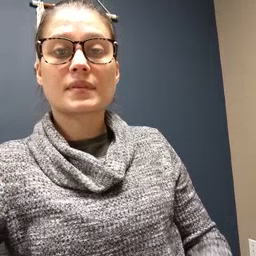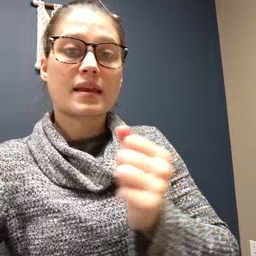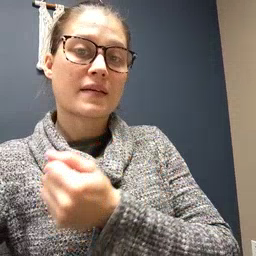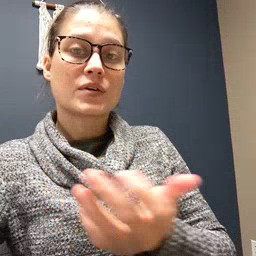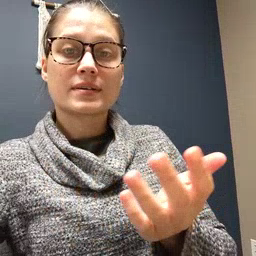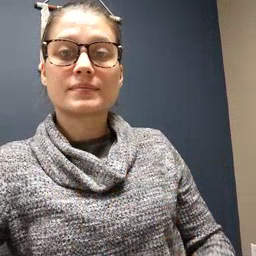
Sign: every